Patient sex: F
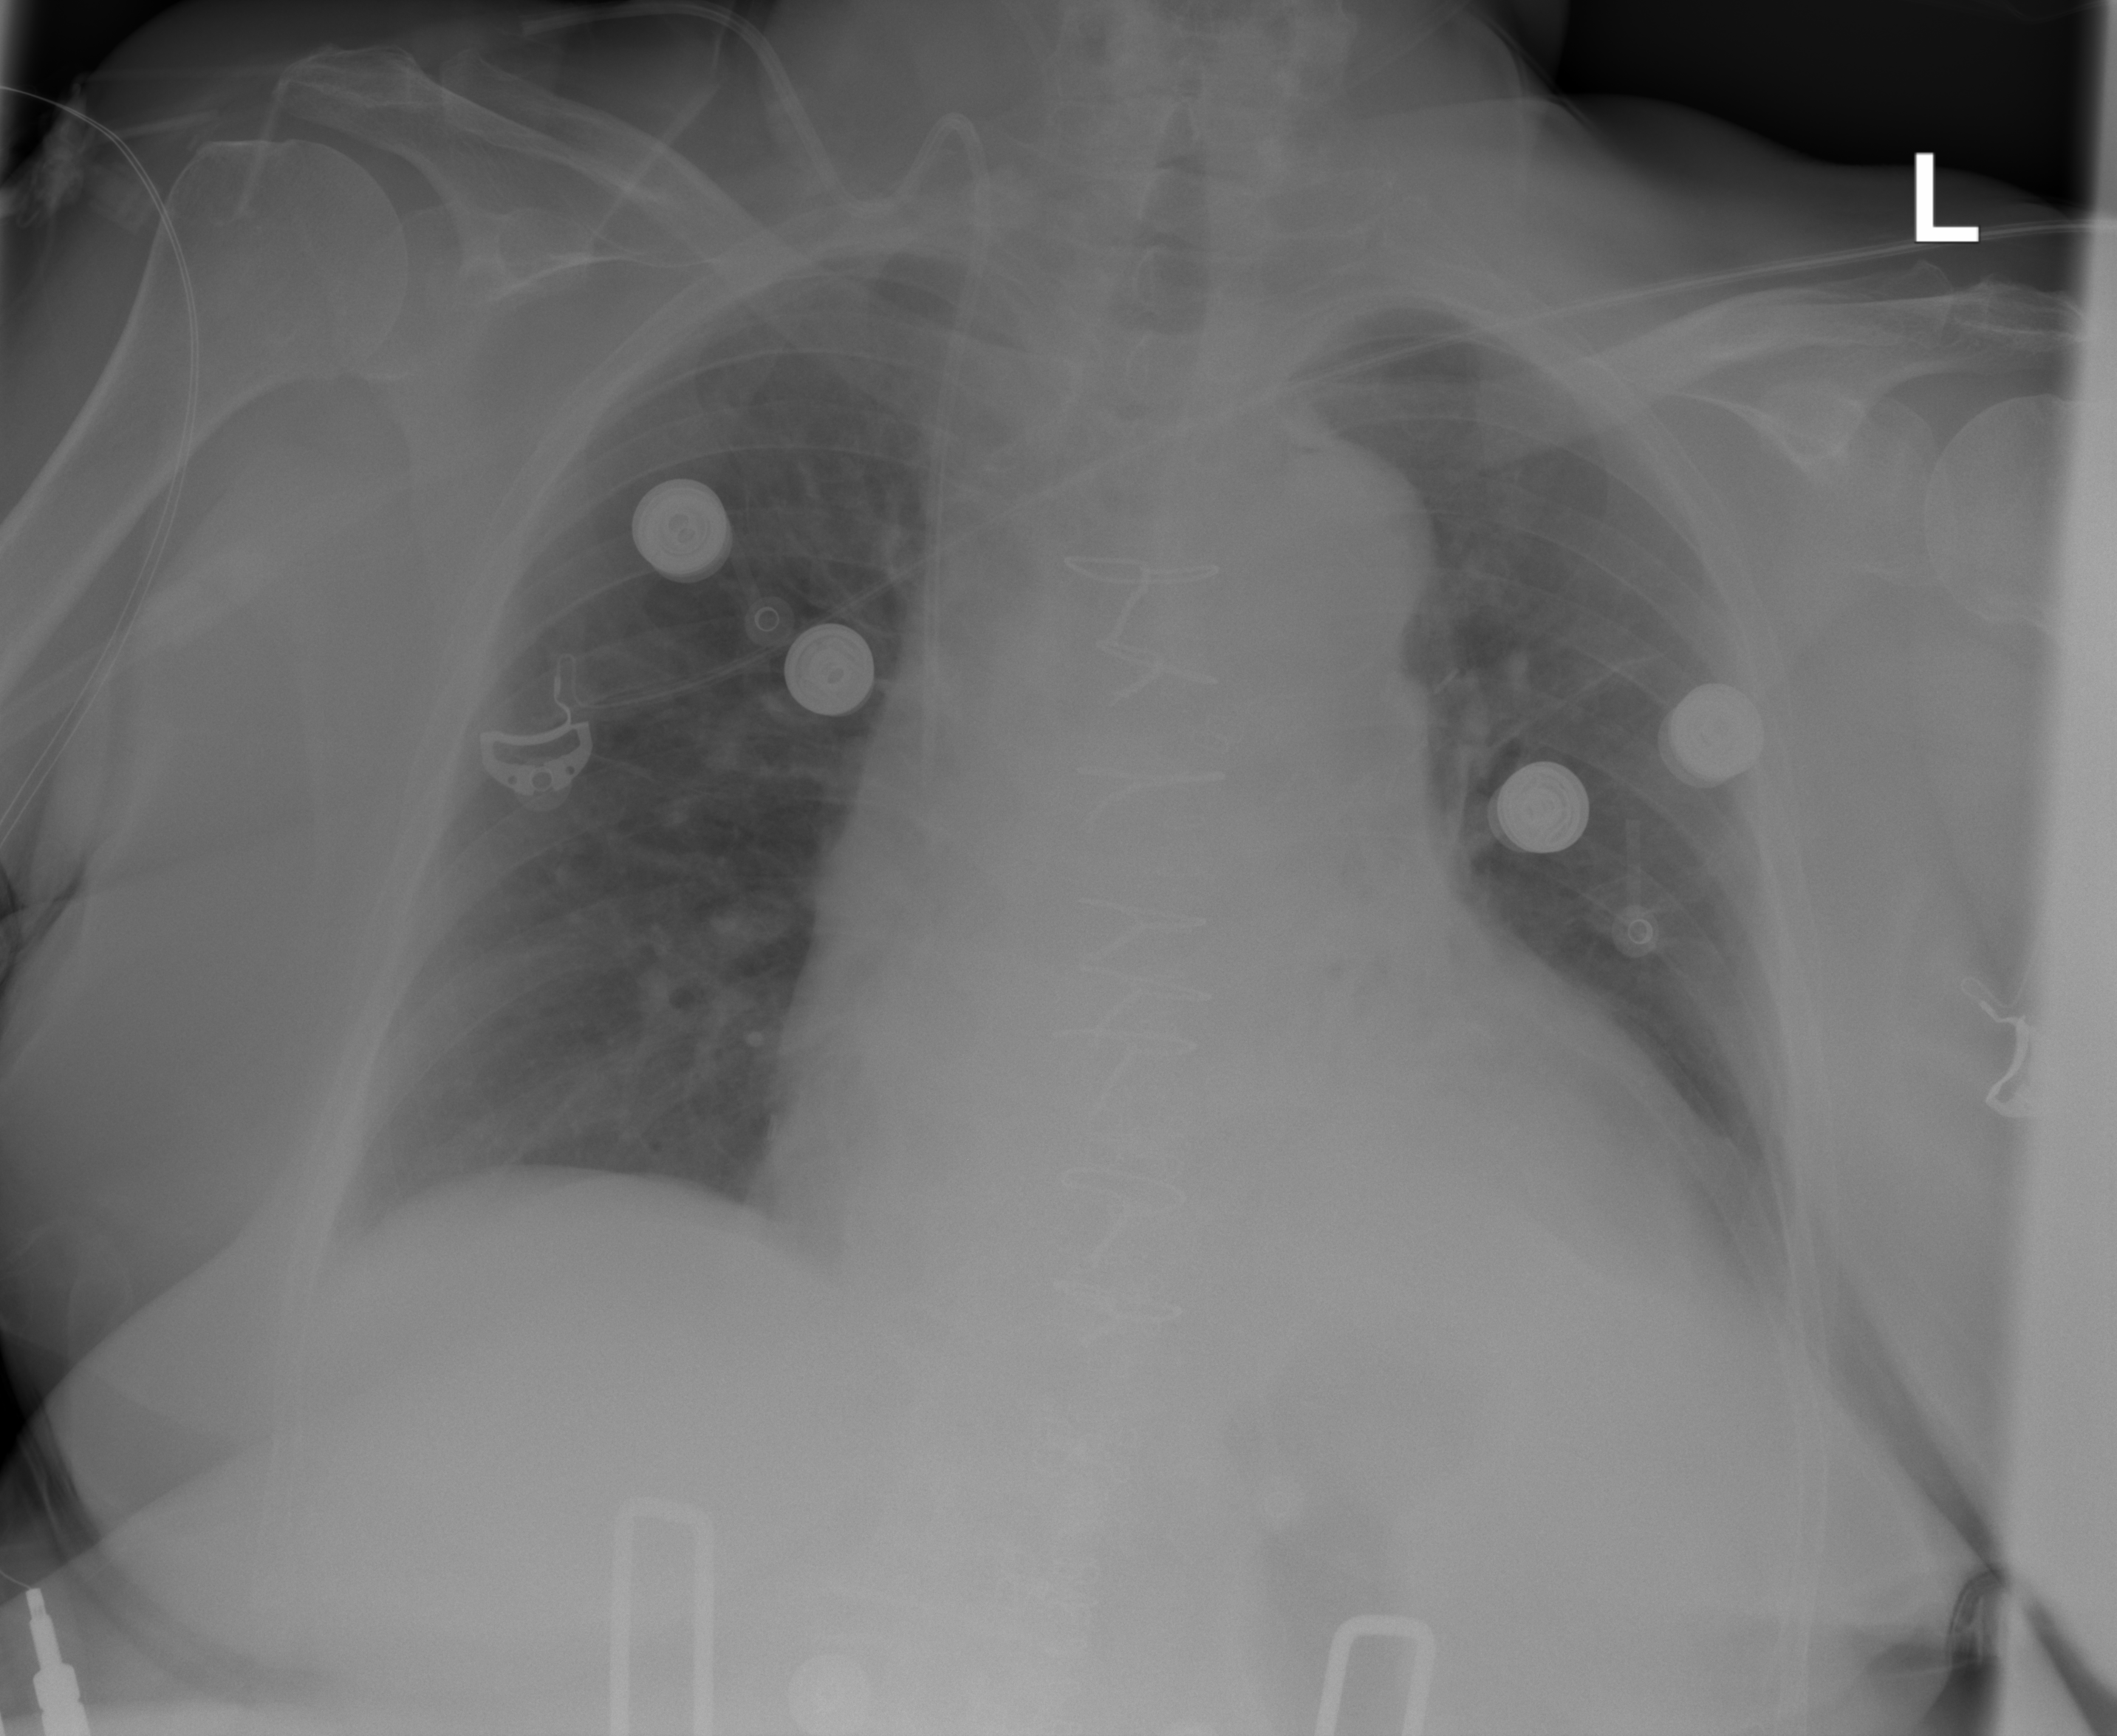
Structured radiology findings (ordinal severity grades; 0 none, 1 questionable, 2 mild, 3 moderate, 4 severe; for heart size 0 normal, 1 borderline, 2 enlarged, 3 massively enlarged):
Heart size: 2
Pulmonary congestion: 0
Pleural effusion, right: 0
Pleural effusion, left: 2
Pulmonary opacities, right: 0
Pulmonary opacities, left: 0
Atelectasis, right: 0
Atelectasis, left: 2